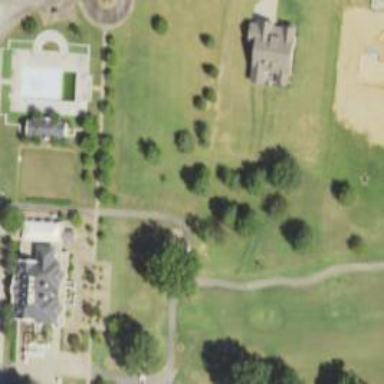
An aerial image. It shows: Path for golf carts.